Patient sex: M
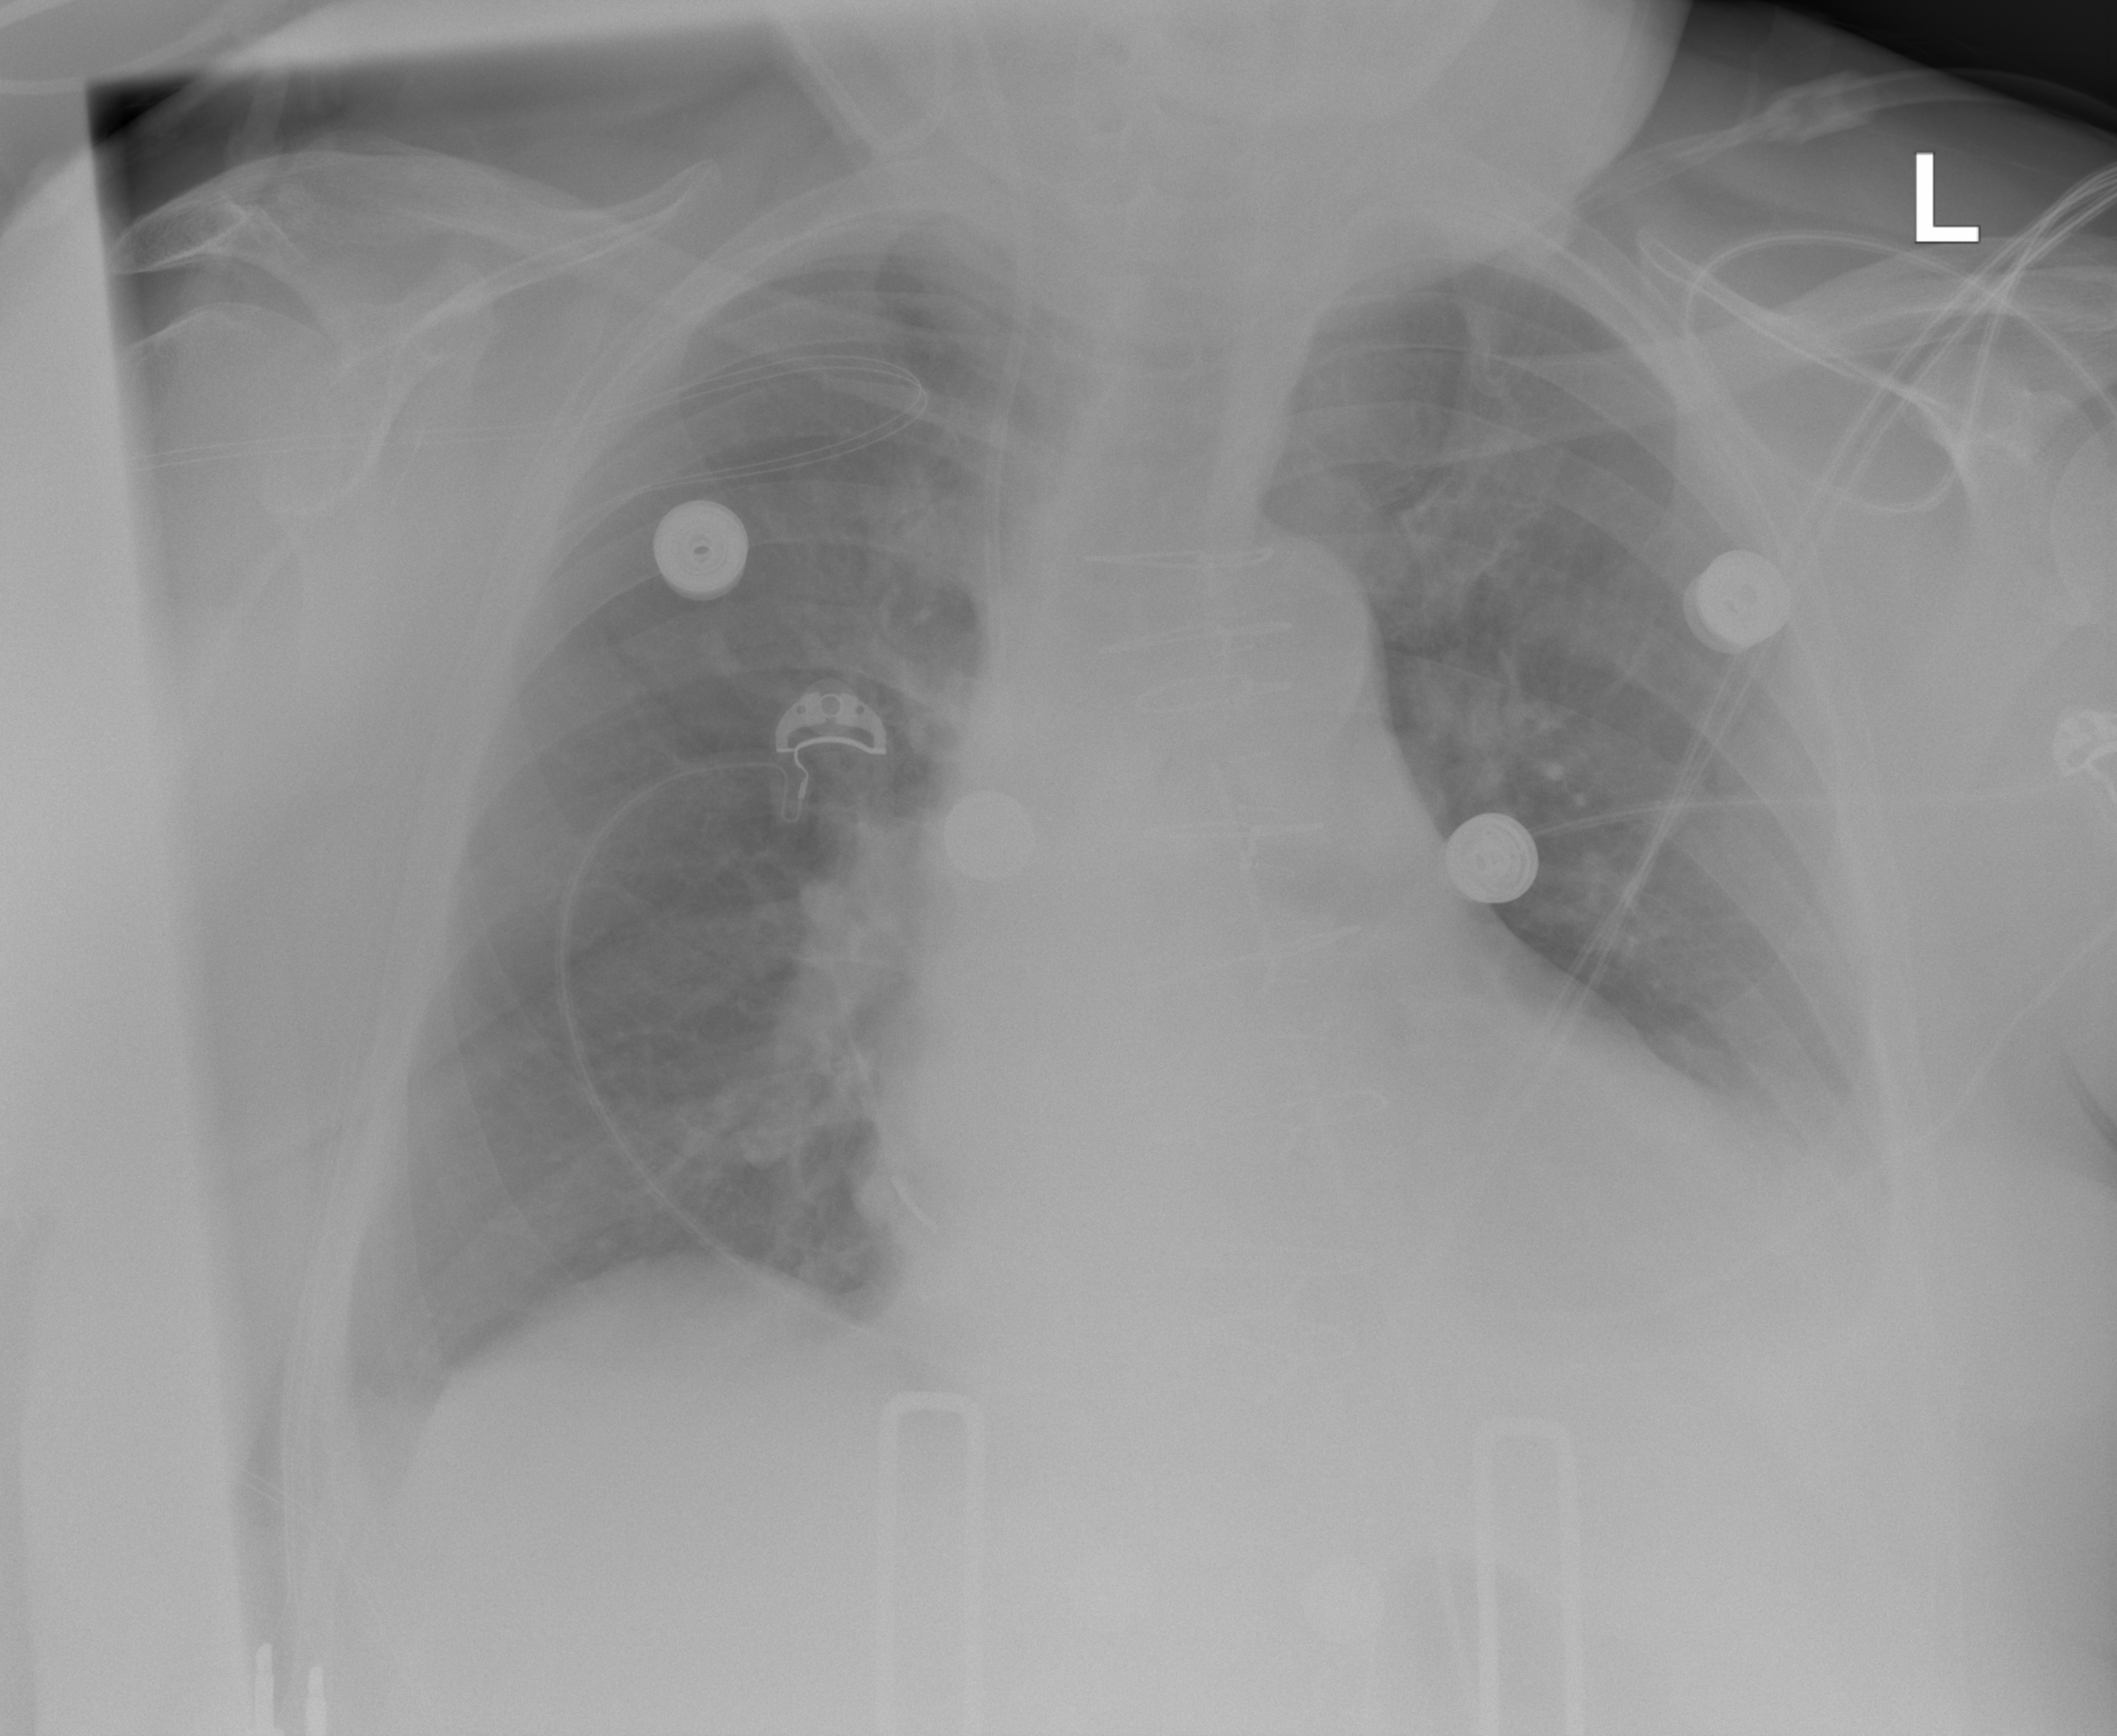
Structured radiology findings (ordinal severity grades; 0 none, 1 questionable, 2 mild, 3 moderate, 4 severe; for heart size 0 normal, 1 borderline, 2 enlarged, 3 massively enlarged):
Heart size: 1
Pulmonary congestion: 1
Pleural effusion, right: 1
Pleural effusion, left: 2
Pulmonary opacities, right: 0
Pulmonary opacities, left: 0
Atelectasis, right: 0
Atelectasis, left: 2